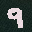
Label: 9